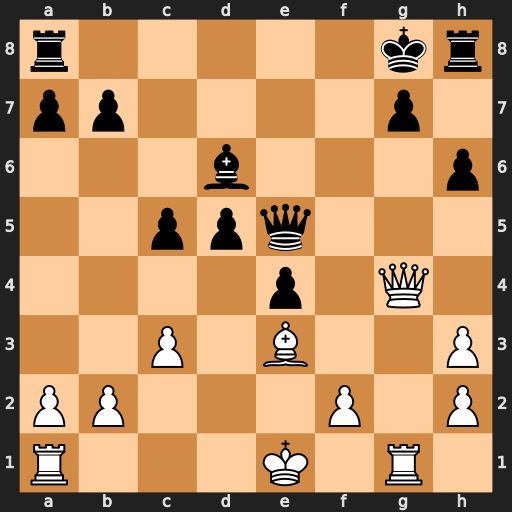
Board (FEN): r5kr/pp4p1/3b3p/2ppq3/4p1Q1/2P1B2P/PP3P1P/R3K1R1
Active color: w
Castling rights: Q
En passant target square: -
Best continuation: Bf4 Qf6 Bxd6